Here is the time-frequency representation (spectrogram) of a rolling-element bearing's vibration measurement. Diagnose the bearing from this image, choosing from: normal, inner_race, outer_race, ball.
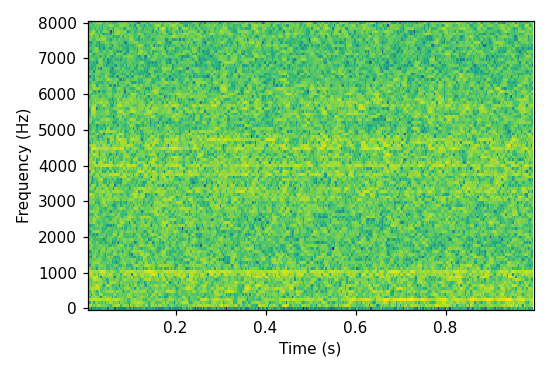
Answer: outer_race